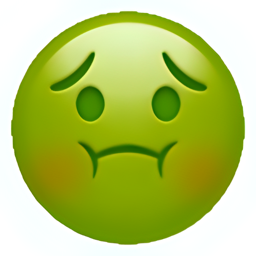
Name: nauseated face
Emoji: 🤢
Group: Smileys & Emotion
Sub-group: face-unwell